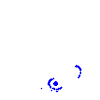
Particle: pion